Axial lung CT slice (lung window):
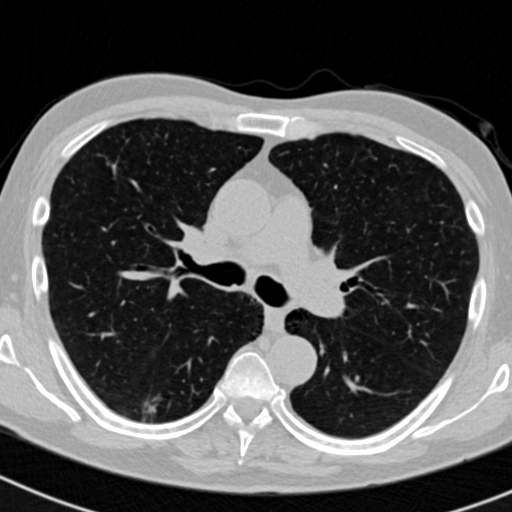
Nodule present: yes
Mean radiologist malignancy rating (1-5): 4.333